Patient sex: M
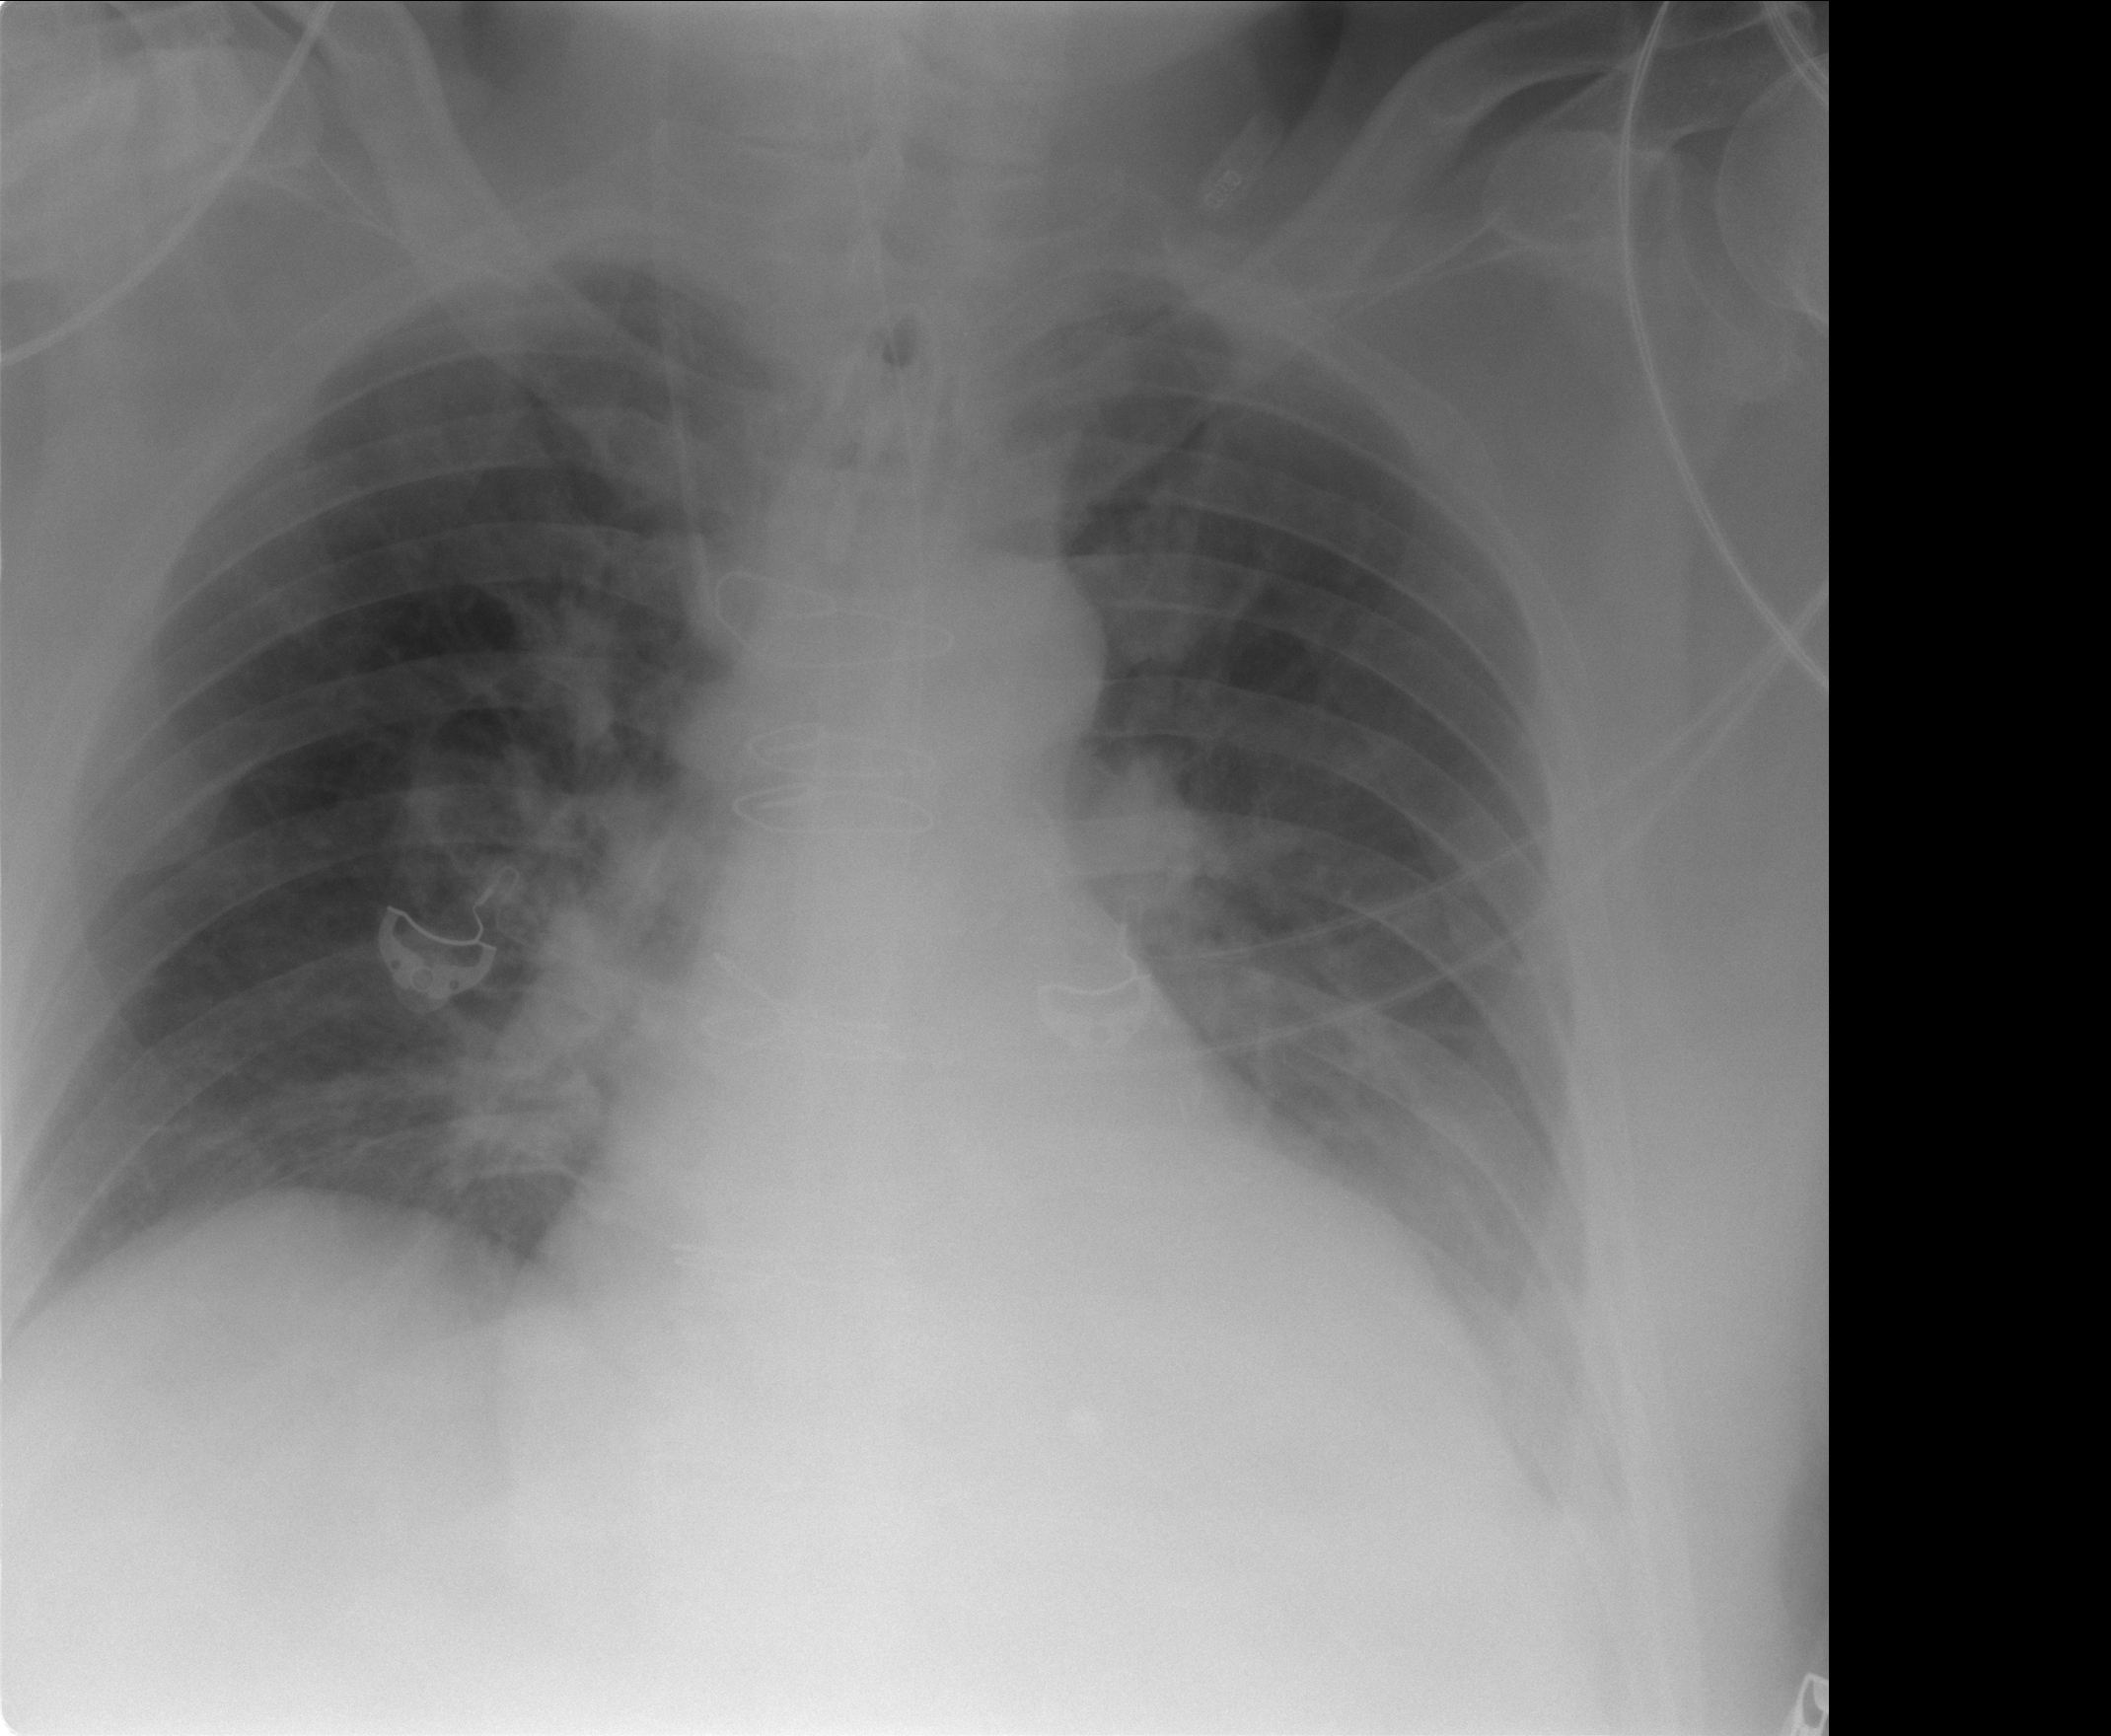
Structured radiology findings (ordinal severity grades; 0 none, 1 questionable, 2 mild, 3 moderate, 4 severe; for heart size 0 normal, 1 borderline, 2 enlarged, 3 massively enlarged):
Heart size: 2
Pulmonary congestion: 2
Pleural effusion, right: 2
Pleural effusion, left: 2
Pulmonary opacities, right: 0
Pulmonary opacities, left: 0
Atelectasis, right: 2
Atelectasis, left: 2